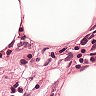
Metastatic tissue present: no